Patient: sex M, age 60
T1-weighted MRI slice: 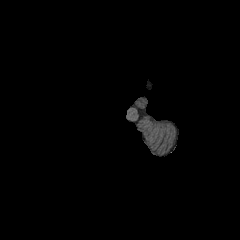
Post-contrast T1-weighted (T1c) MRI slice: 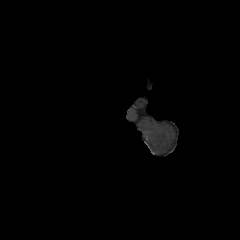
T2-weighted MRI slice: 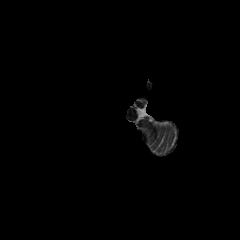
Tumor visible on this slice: no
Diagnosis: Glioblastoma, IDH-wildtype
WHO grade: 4